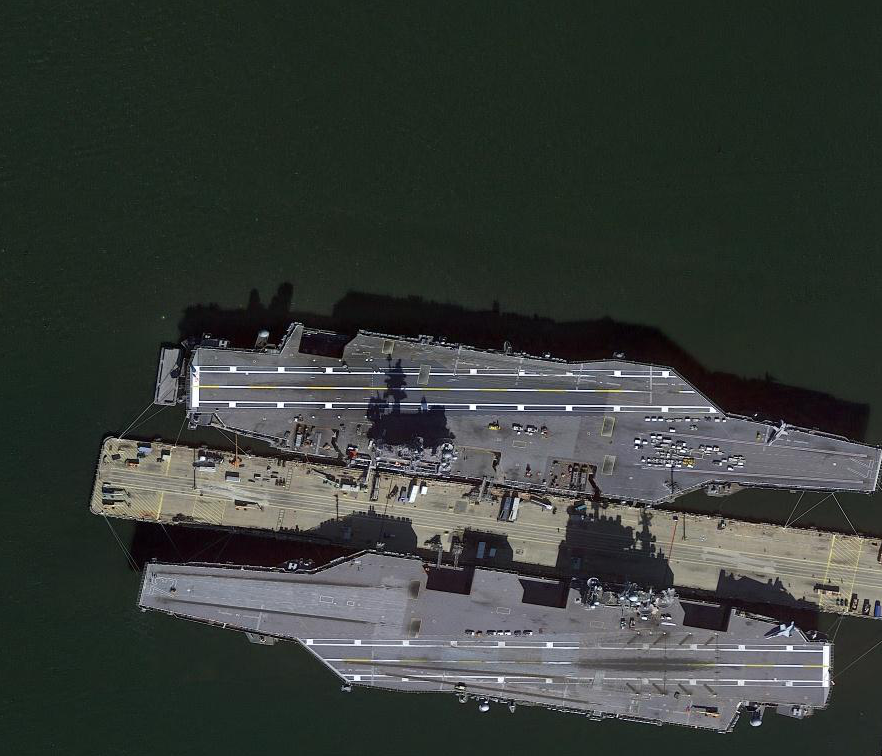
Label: aircraft_carrier